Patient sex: F
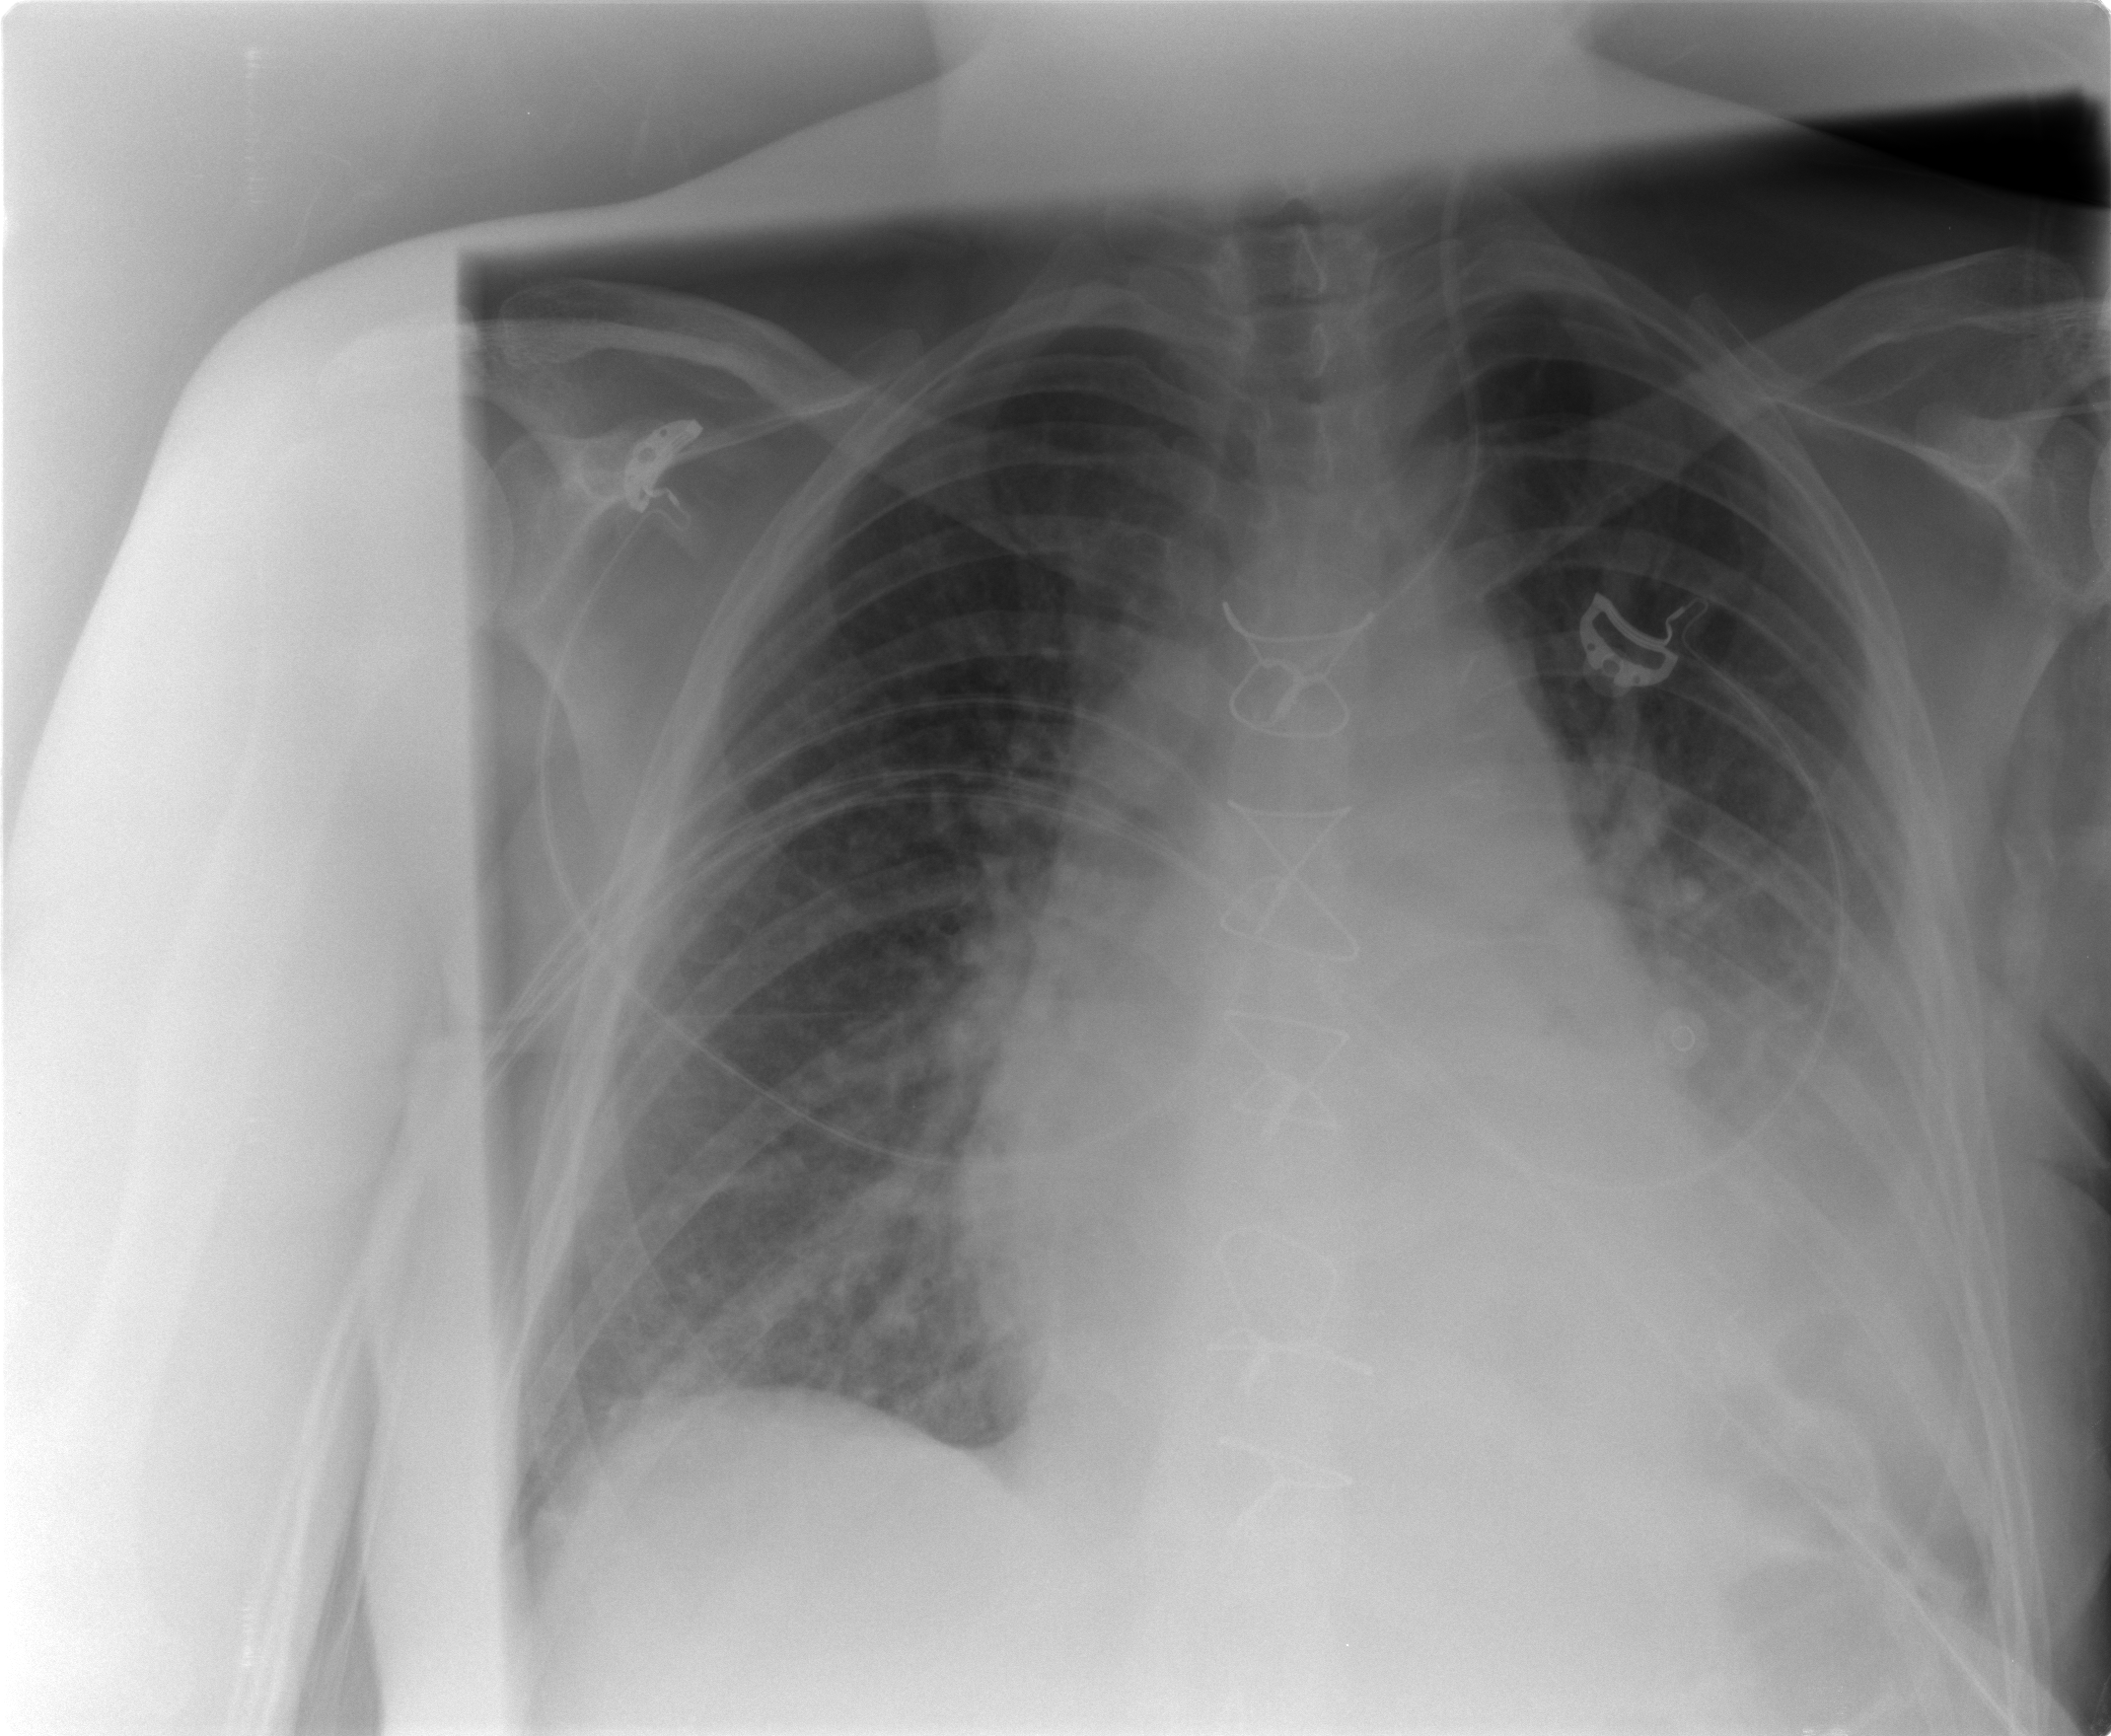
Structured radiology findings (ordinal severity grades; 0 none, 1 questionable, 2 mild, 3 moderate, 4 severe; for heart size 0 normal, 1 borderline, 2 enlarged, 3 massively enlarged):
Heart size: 2
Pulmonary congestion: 3
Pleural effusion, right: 0
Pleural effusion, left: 3
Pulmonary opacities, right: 0
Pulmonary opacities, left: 3
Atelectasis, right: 2
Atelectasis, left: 3